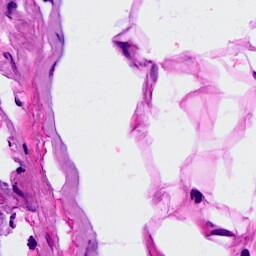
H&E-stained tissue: Breast